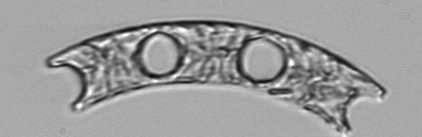
Label: Eucampia